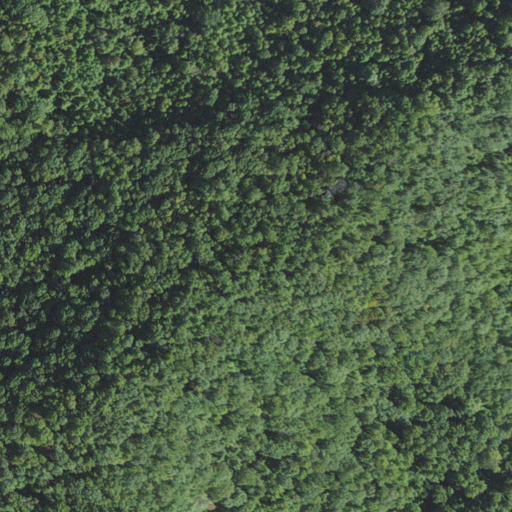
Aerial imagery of mountain in North Carolina named Turner Top containing only deciduous forest